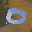
Label: 0